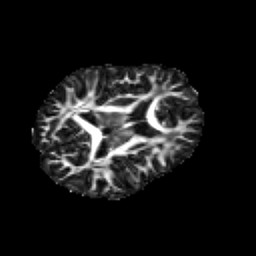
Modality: FA
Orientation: axial
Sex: female
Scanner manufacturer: siemens
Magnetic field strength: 3 T
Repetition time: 5 s
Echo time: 0.071 s